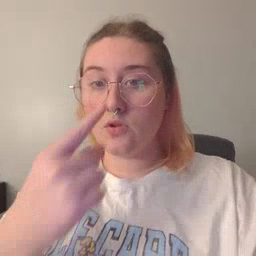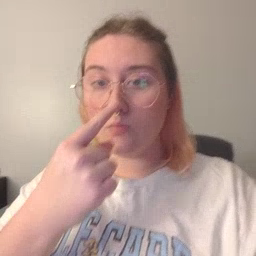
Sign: nose